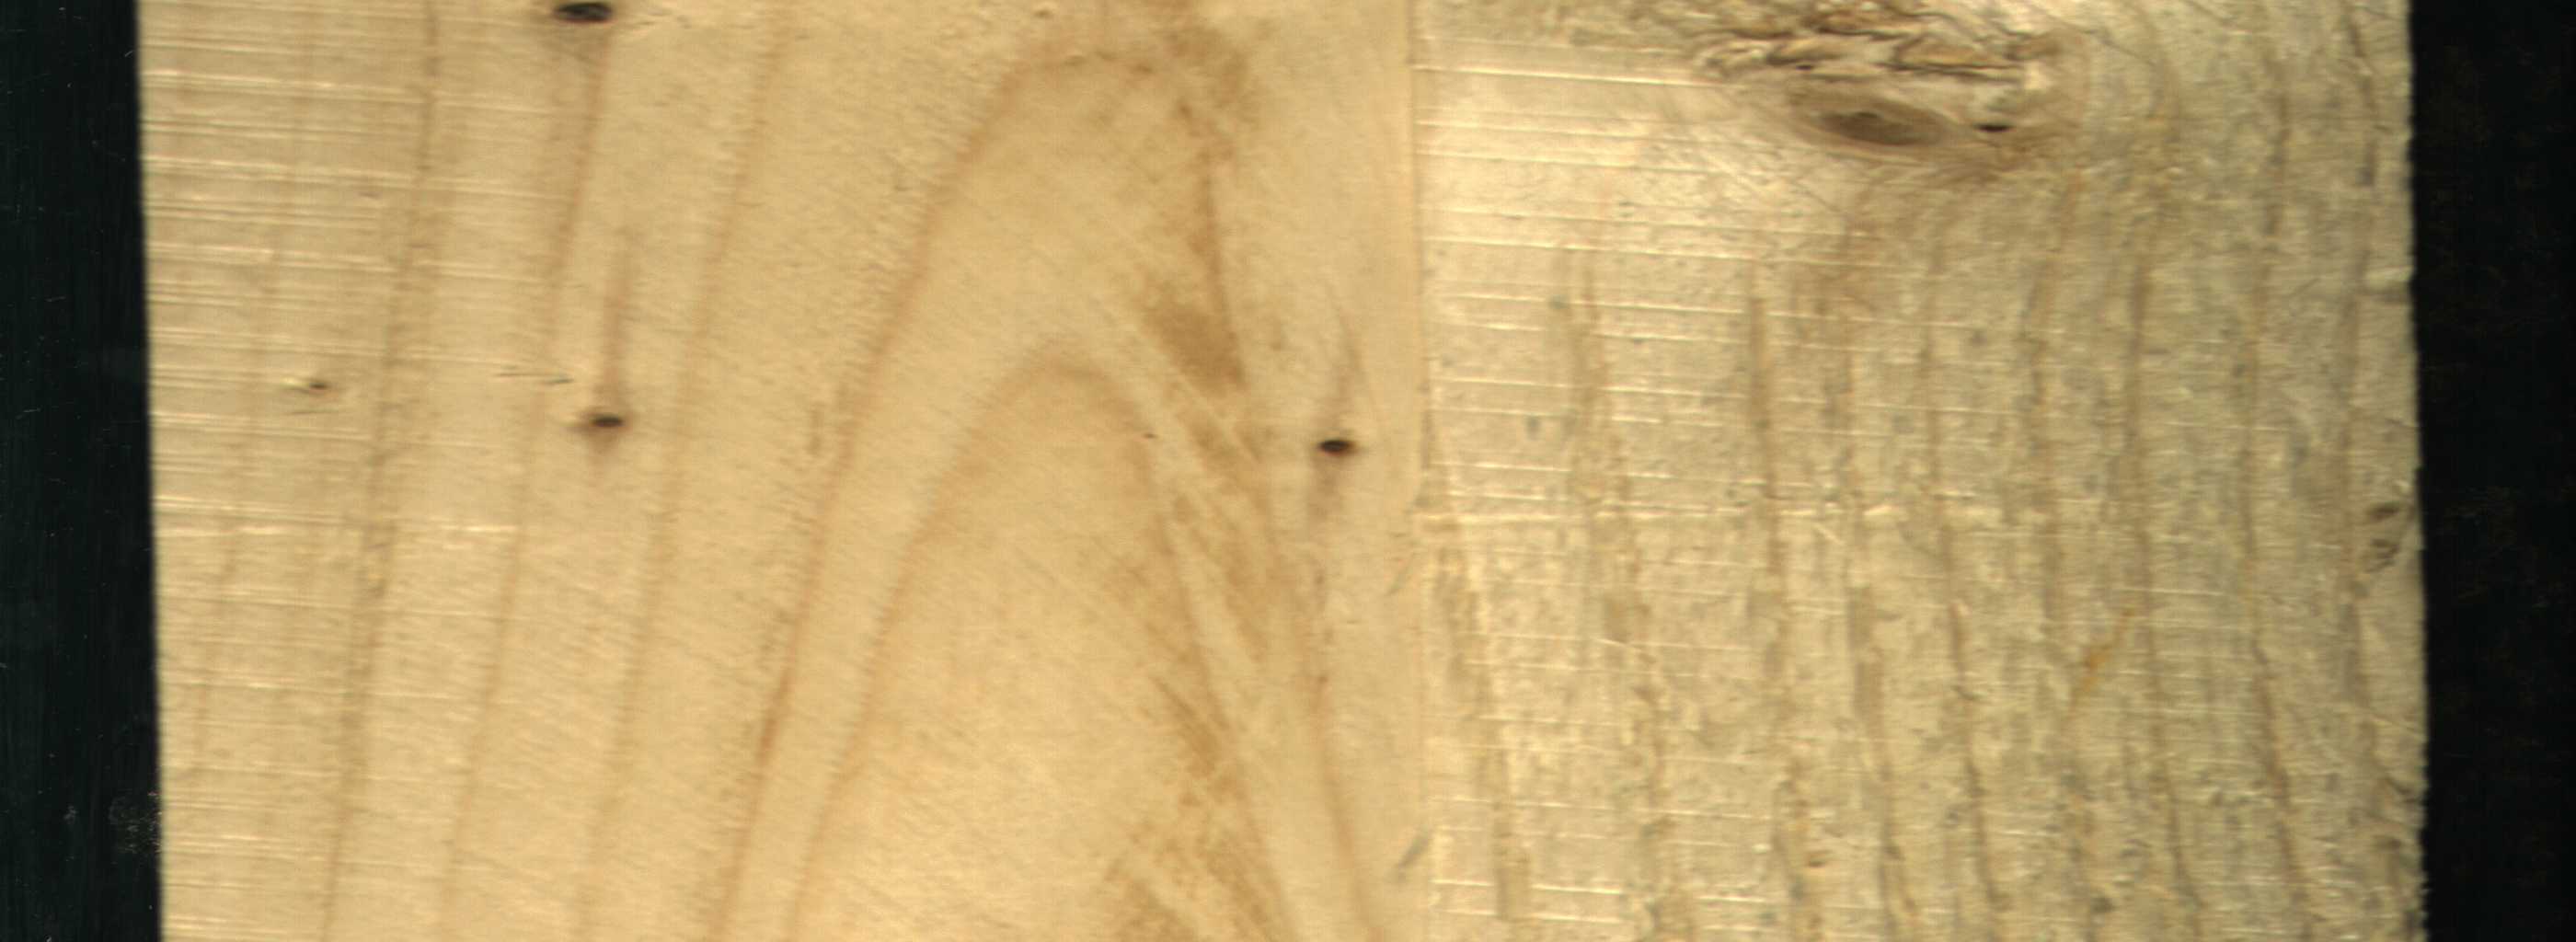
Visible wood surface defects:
Dead_Knot
Dead_Knot
Dead_Knot
Dead_Knot
Live_Knot